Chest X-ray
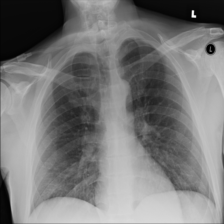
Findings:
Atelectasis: negative
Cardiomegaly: negative
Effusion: negative
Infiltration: negative
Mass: negative
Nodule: negative
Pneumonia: negative
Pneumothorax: negative
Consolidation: negative
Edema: negative
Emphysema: negative
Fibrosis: negative
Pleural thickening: negative
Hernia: negative